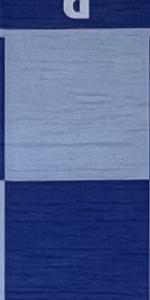
Label: Empty